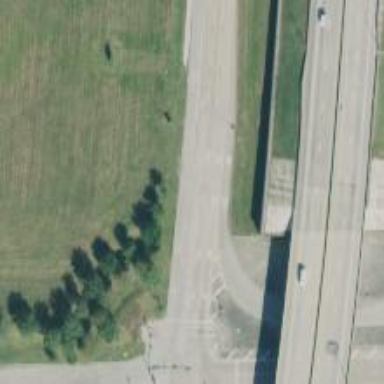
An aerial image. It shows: Secondary road with frontage road alongside.